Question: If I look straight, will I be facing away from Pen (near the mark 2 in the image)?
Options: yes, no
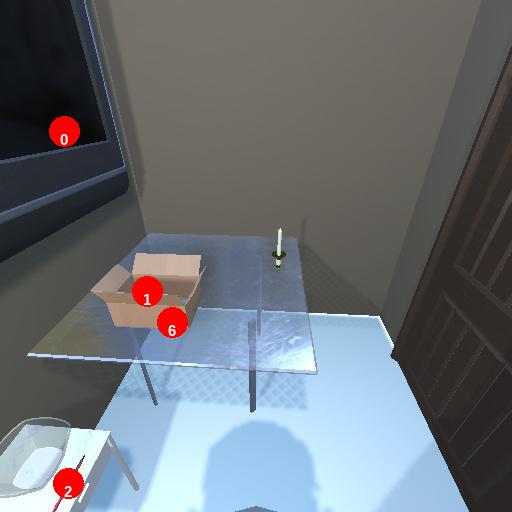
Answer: yes